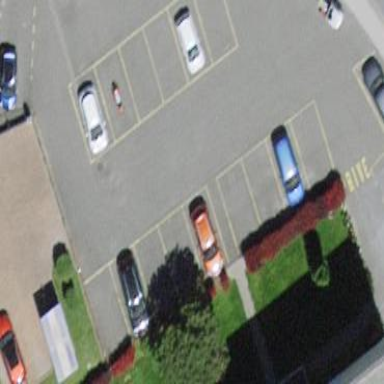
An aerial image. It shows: Parking area with surface.